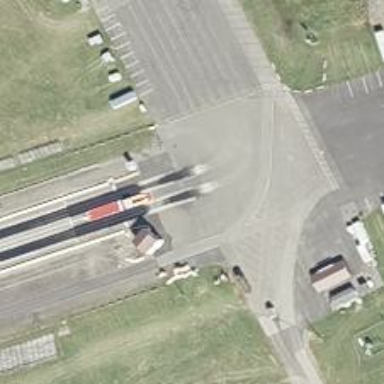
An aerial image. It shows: Asphalt raceway designed for motor sports.